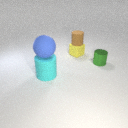
small green metal cylinder in front of small yellow rubber cube